Question: I am trying to implement very simple text formatting functionality for a RichTextBox in WPF. This just consists of a few bold, italic, etc ToggleButtons just above the RichTextBox. See image below, but ignore the top TextBox - the RichTextBox is the bigger one at the bottom.

Toggling formatting for either a selection or at the caret position (for text that will be typed in) is not a problem, as I'm doing this:
'''
private void BoldButton_Checked(object sender, RoutedEventArgs e)
{
this.SetSelectionBold(true);
}
private void BoldButton_Unchecked(object sender, RoutedEventArgs e)
{
this.SetSelectionBold(false);
}
private void SetSelectionBold(bool isBold)
{
var selection = this.RichText.Selection;
if (selection != null)
{
selection.ApplyPropertyValue(TextElement.FontWeightProperty, isBold ? FontWeights.Bold : FontWeights.Normal);
}
}
'''
However, if the user moves the caret somewhere else (e.g. from bold text to normal text) then I'd like the ToggleButtons to reflect that state, in much the same way as it works in Word. Is it possible to detect when the caret position changes, and take action accordingly?
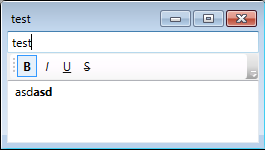
Answer: Hook yourself into 'SelectionChanged' event and get current caret position, and test if the property exists on that selection?
In the event, probably you want something like:
'''
var selection = richTextBox.Selection;
if(selection != null)
{
if(selection.GetPropertyValue(TextElement.FontWeightProperty) == FontWeights.Bold)
// todo; enable your button
}
'''
If that event is not triggered by caret positioning(the document doesn't say anything about that),
you probably need to inherit from RichTextBox and override 'OnSelectionChanged', after that you need to actually generate your own Caret, eg:
'''
var currentCaretPlusOne = new TextRange(richTextBox.CaretPosition,
richTextBox.CaretPosition+1);
if(currentCaretPlusOne != null)
{
if(currentCaretPlusOne.GetPropertyValue(TextElement.FontWeightProperty)
== FontWeights.Bold)
// todo; enable your button
}
'''